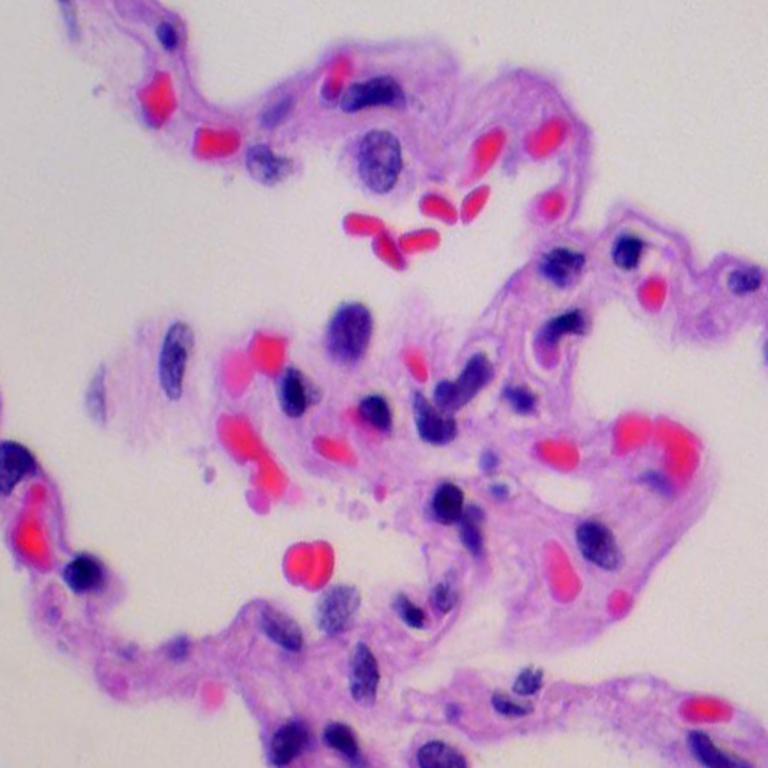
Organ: lung
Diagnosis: benign